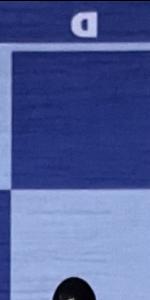
Label: Empty